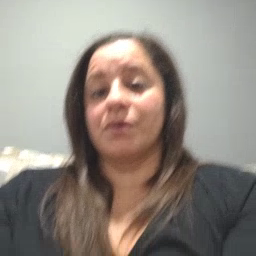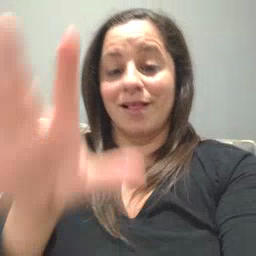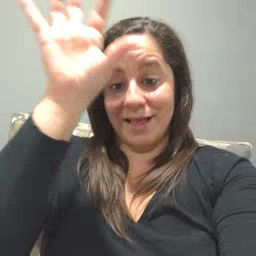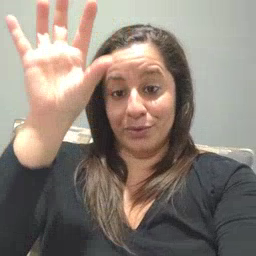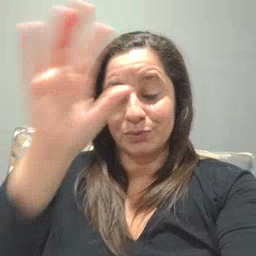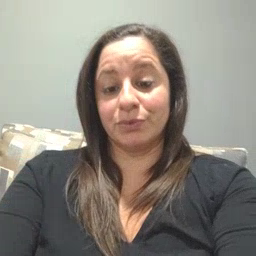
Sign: cloud